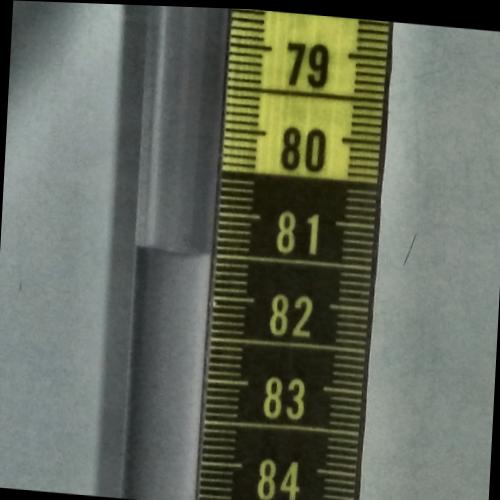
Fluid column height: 81.5 cm